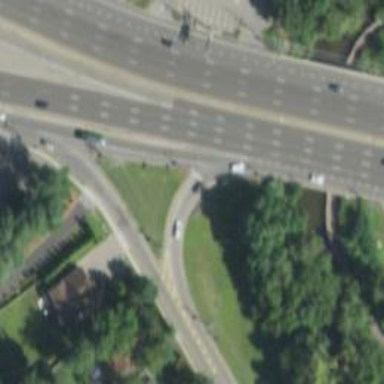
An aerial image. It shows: Trunk link highway.